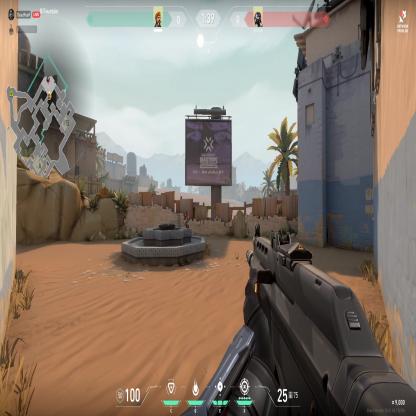
Label: enemy